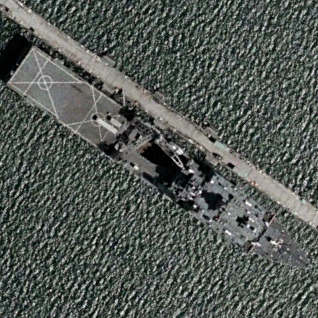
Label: combat